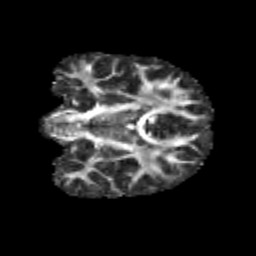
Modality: FA
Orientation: coronal
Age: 9
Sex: male
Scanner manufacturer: siemens
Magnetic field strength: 3 T
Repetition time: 3.8 s
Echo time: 0.07 s